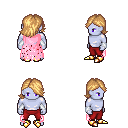
a pixel art fantasy rpg character, male body template, dark elf, purple skin, pink tattered cape, red pants, light blonde swoop hairstyle, white cloth bracers, gold boots, four views (front, back, left, right), 2x2 character sprite sheet, small pixel art, hard edges, no anti-aliasing